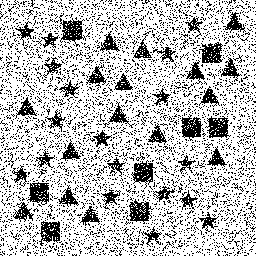
Squares: 8
Triangles: 16
Stars: 18
Total shapes: 42